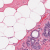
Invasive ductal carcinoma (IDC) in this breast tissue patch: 0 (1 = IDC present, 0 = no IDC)